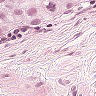
Metastatic tissue present: yes